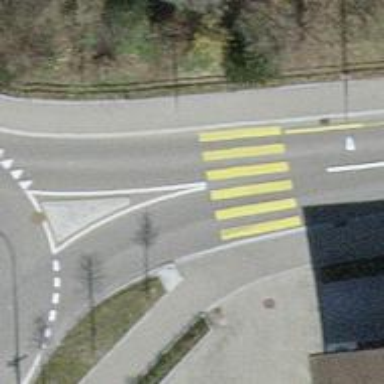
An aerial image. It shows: Uncontrolled zebra crossing on the road.